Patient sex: F
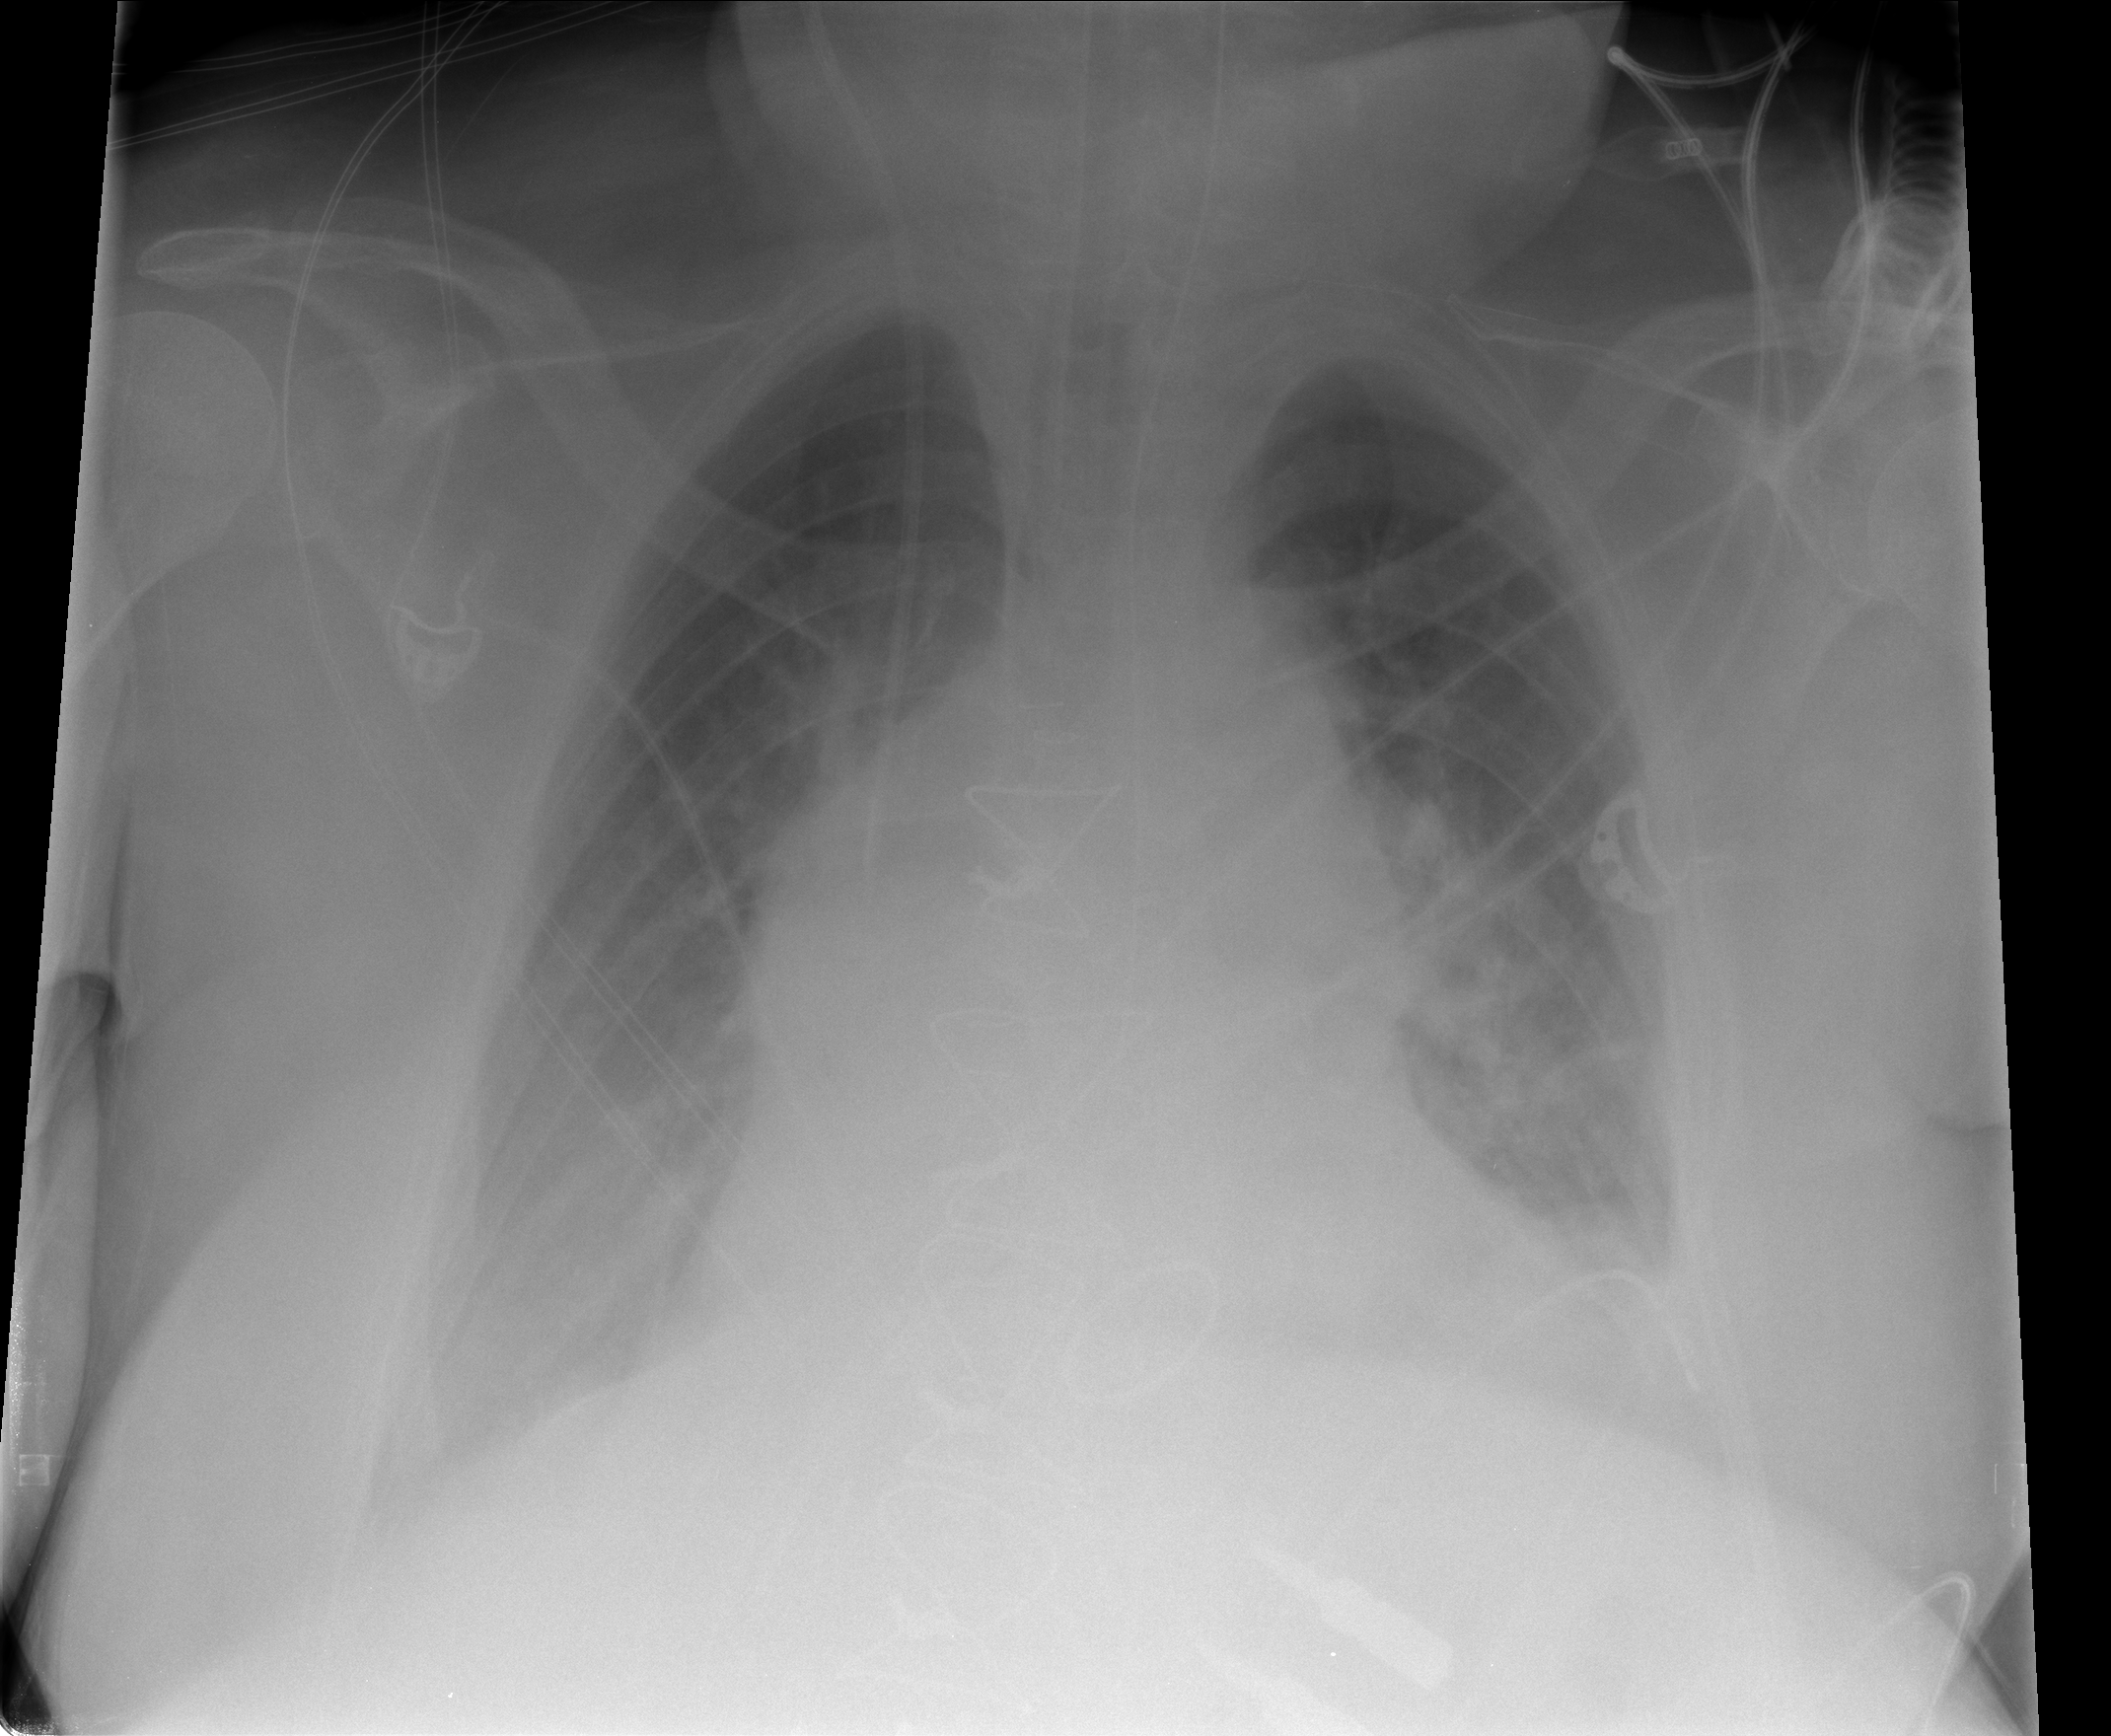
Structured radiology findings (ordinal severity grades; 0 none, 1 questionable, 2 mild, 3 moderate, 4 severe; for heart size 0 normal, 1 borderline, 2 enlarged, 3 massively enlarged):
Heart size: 2
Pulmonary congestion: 1
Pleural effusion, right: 2
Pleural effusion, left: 2
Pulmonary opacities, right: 0
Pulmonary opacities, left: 0
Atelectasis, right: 0
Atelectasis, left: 2